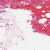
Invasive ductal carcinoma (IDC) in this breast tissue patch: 0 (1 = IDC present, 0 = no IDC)